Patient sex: F
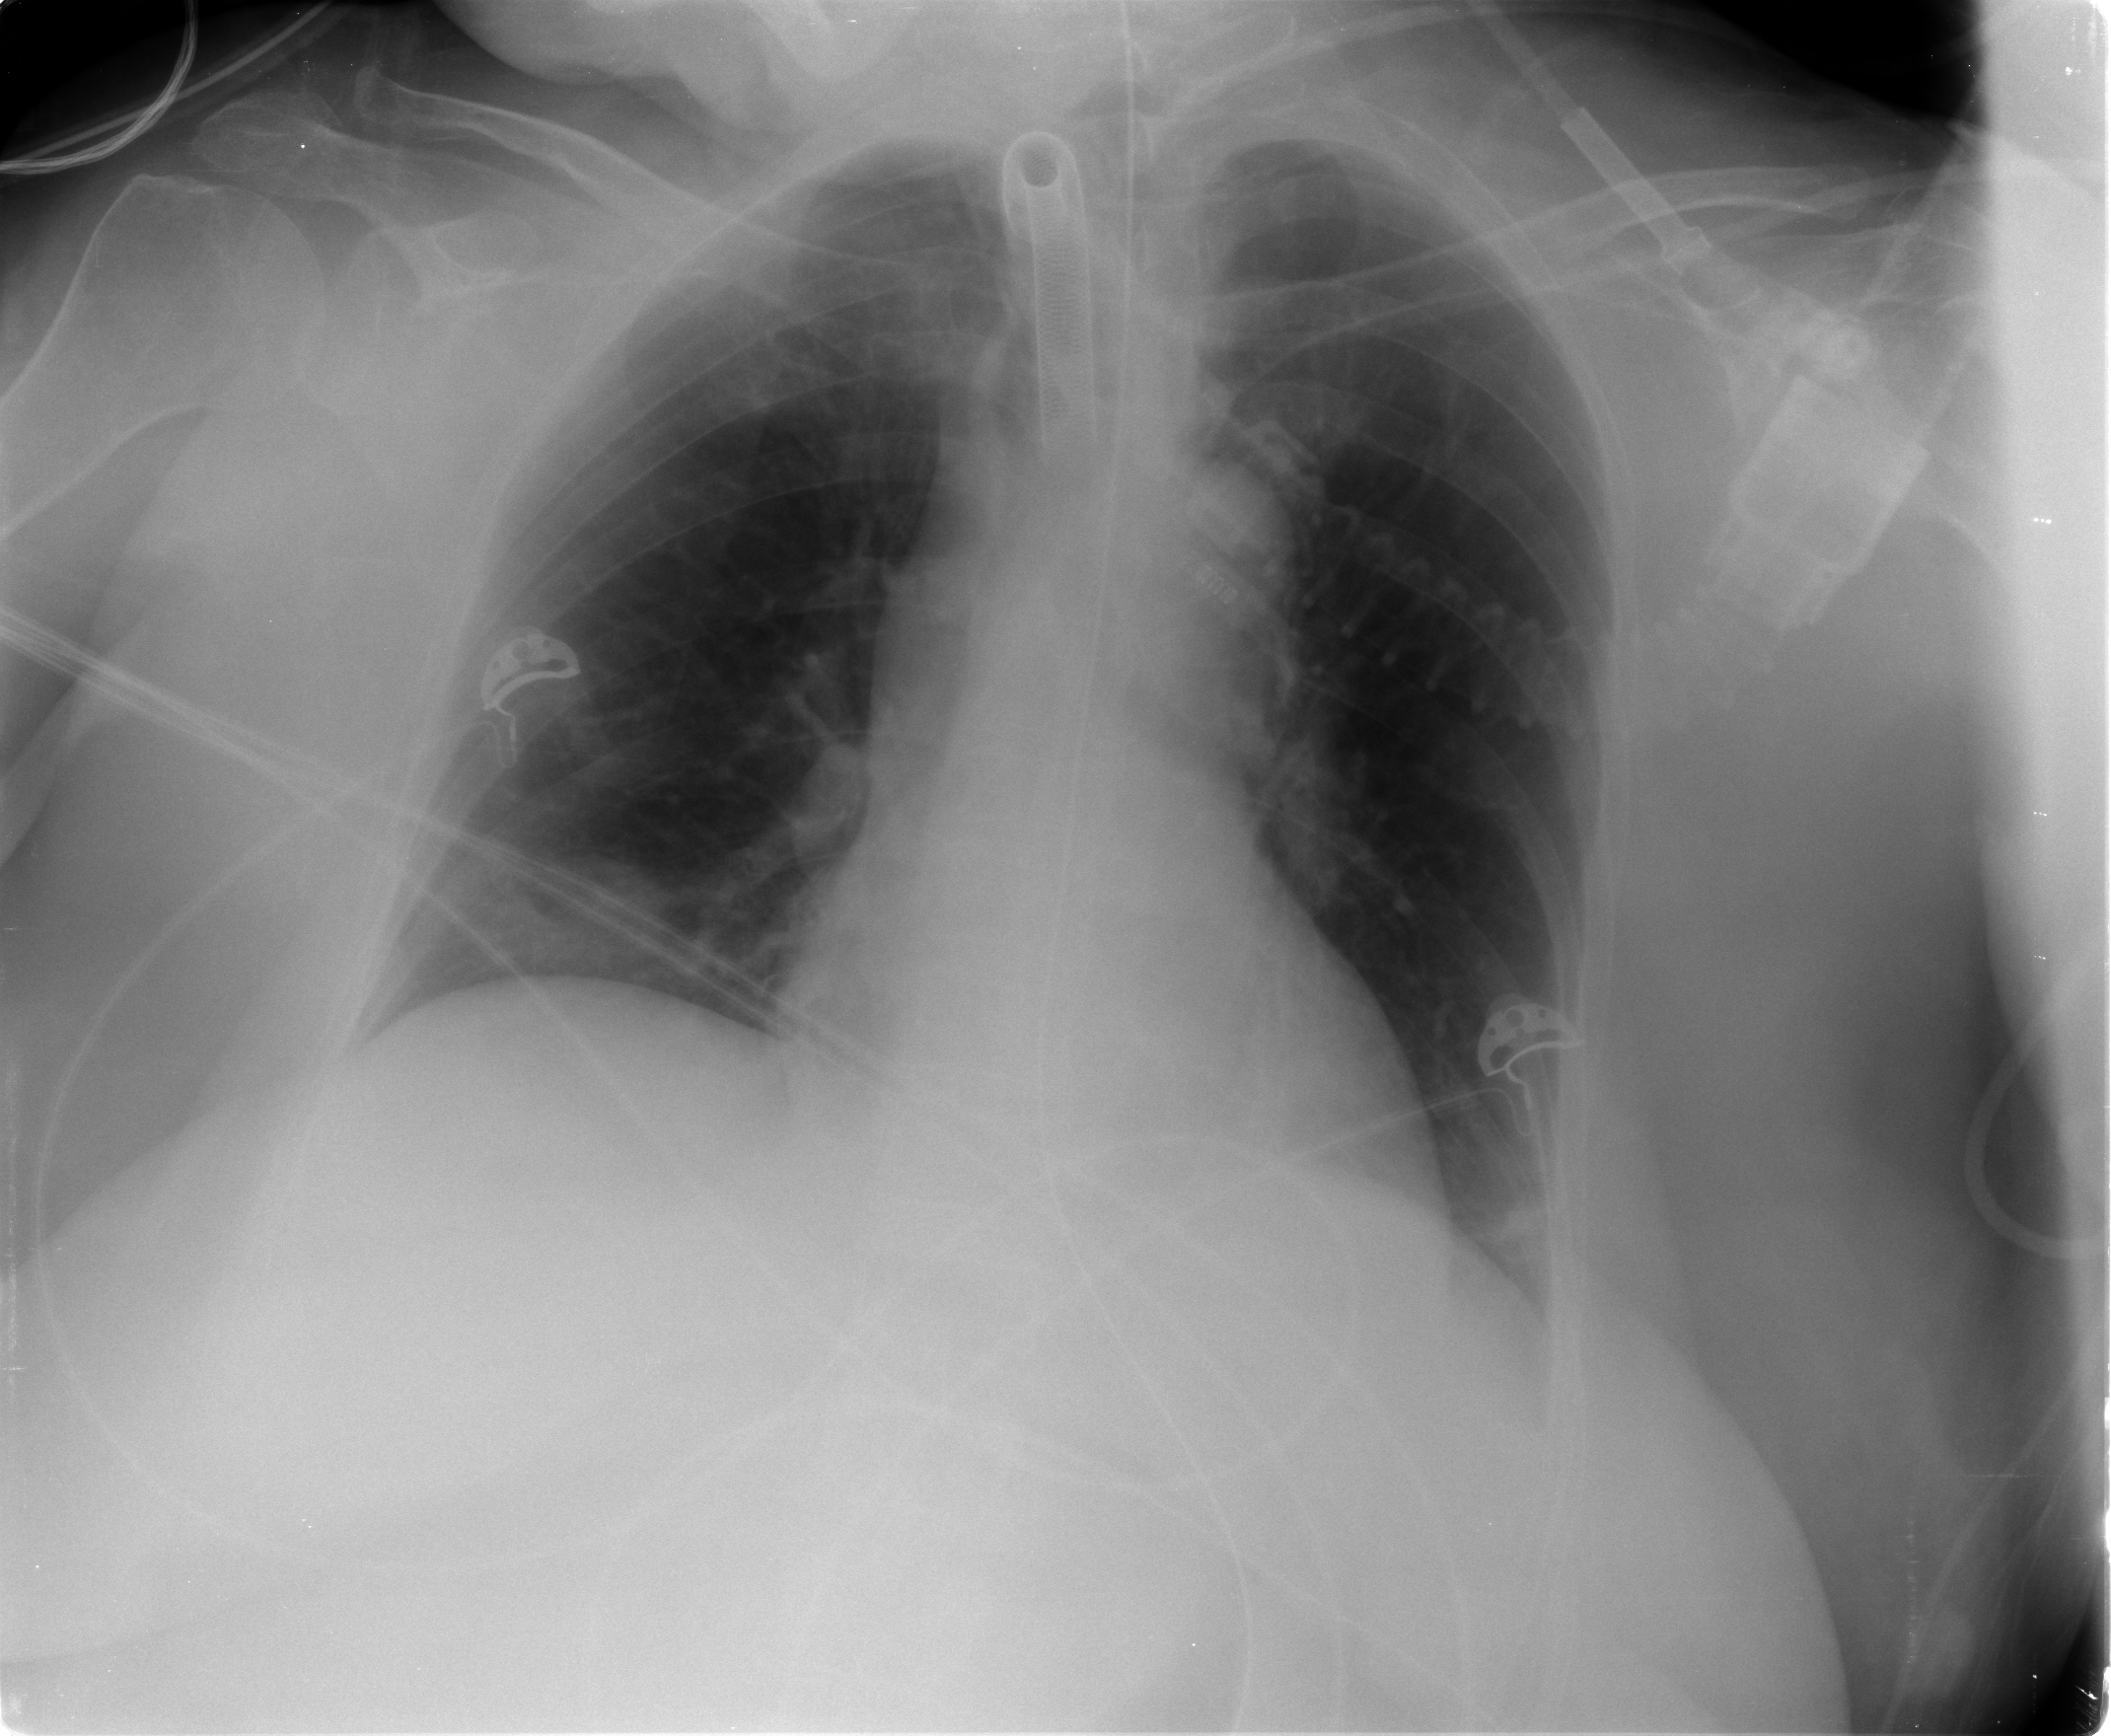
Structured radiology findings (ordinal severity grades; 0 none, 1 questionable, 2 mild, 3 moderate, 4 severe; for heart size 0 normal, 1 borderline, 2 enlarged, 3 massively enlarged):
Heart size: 0
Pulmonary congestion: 1
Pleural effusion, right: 0
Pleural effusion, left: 1
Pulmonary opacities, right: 3
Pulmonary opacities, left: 0
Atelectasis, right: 3
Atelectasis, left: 2